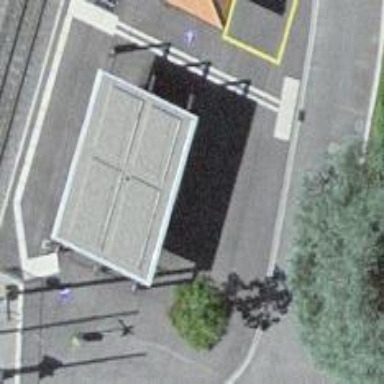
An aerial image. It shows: Paved area designated for bicycle parking. Stands are available for securing bicycles.